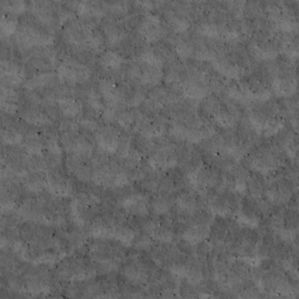
Label: non_frost